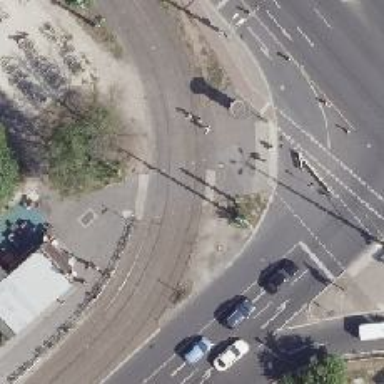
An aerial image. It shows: Uncontrolled tram crossing.